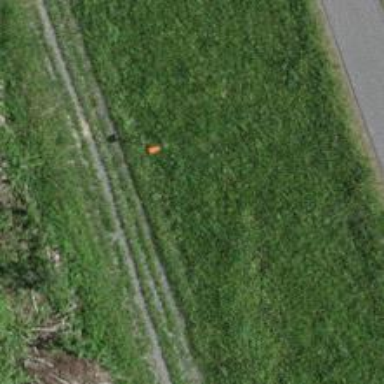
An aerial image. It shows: Aerial marker.